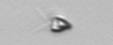
Label: Pyramimonas